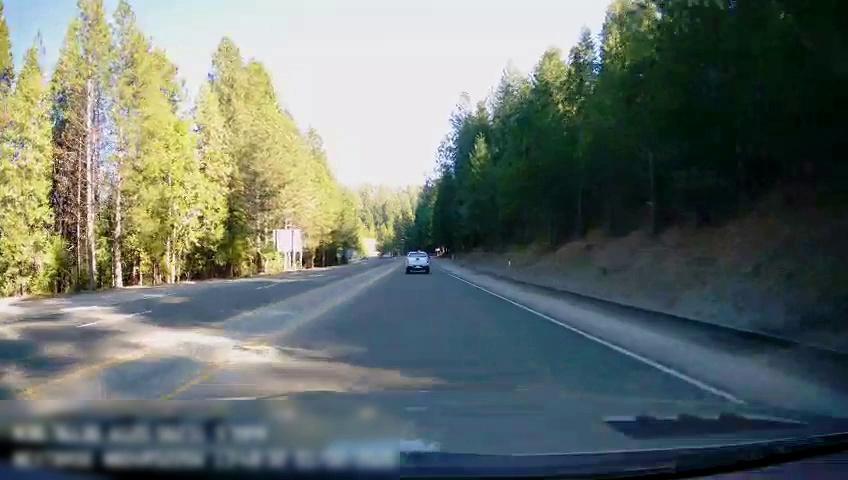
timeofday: Day
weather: Sunny
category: Drivable Space
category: Vehicles | Truck
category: Lanes | Alternate Lane
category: Lanes | Current Lane
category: Lanes | Opposite Lane
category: Lanes | Opposite Lane
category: Lanes | Opposite Lane